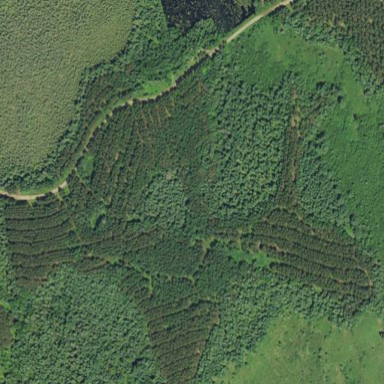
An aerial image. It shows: Plantation of evergreen needle-leaved forest.